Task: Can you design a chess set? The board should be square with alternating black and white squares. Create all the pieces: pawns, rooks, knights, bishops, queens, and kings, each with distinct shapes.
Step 2990:
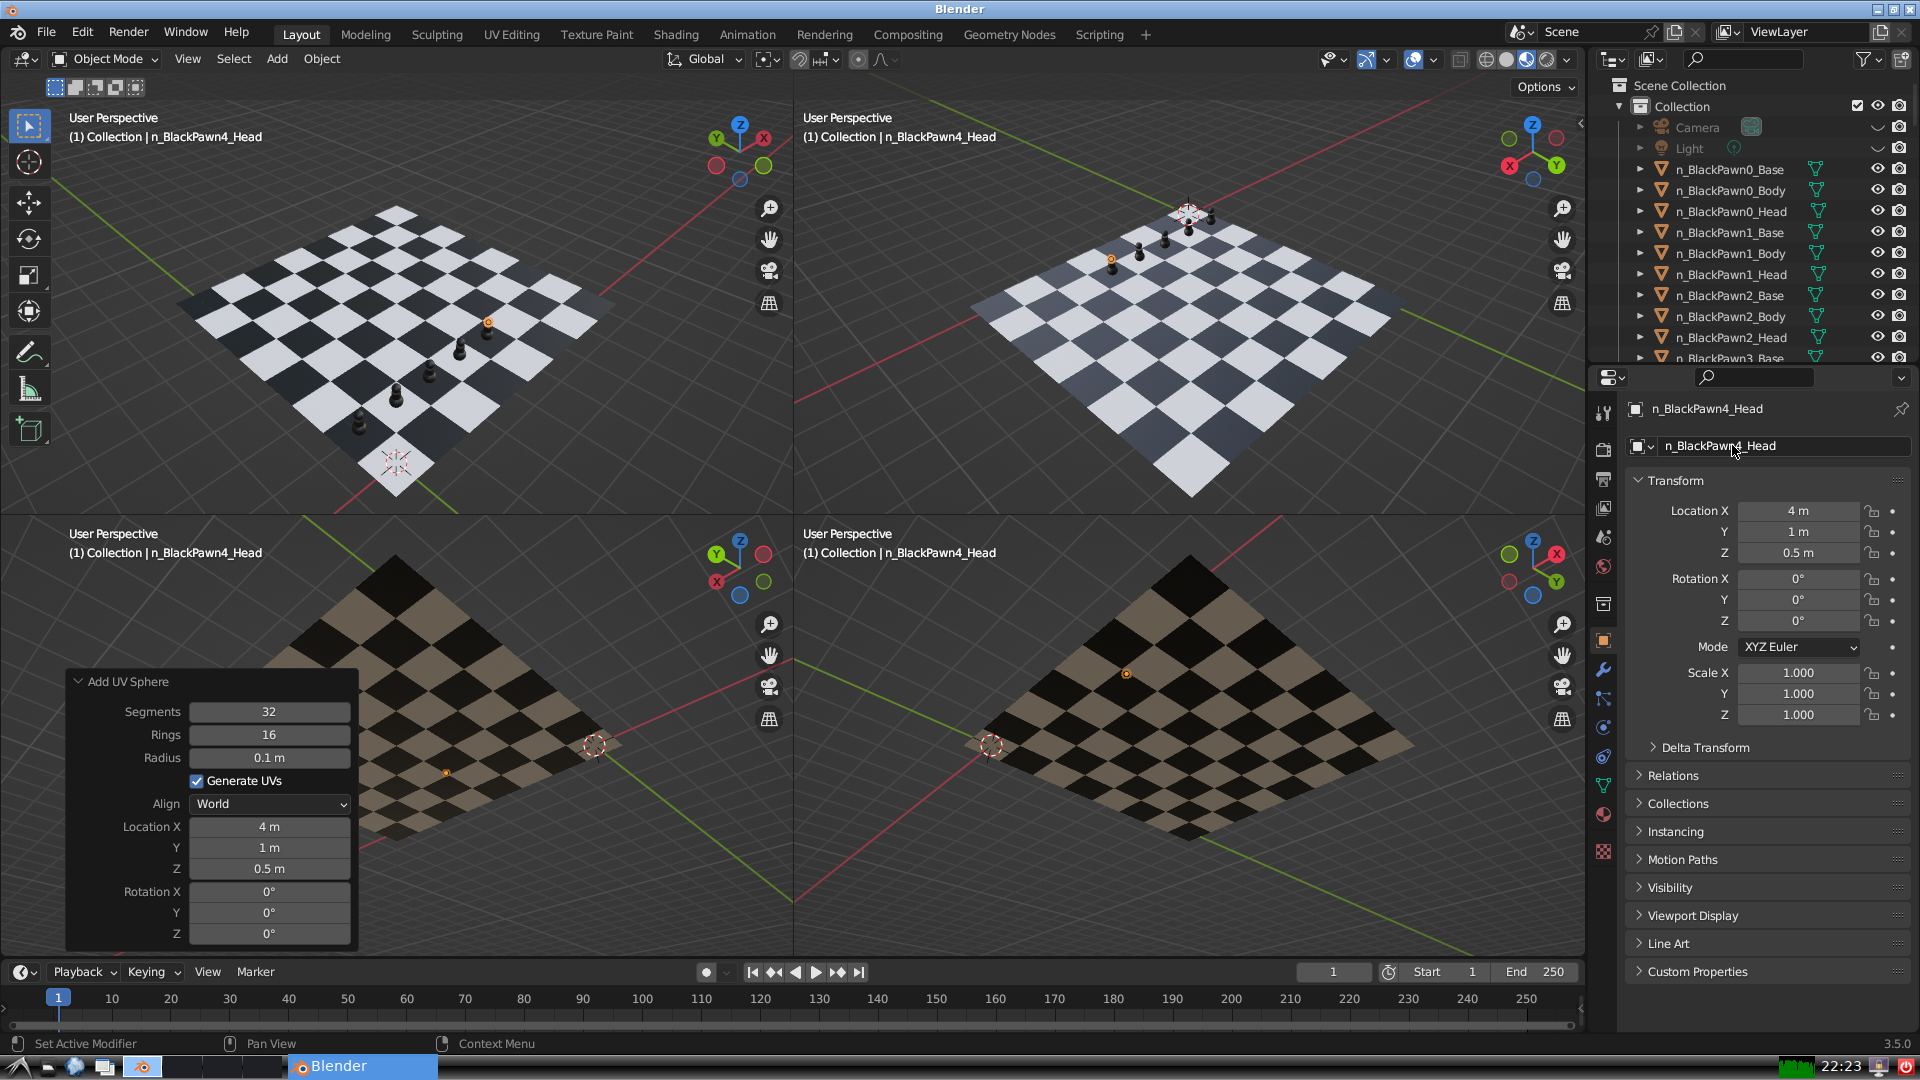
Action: {"mouse_move": [1603, 815]}